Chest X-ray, PA view. Patient: 11 years old, sex F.
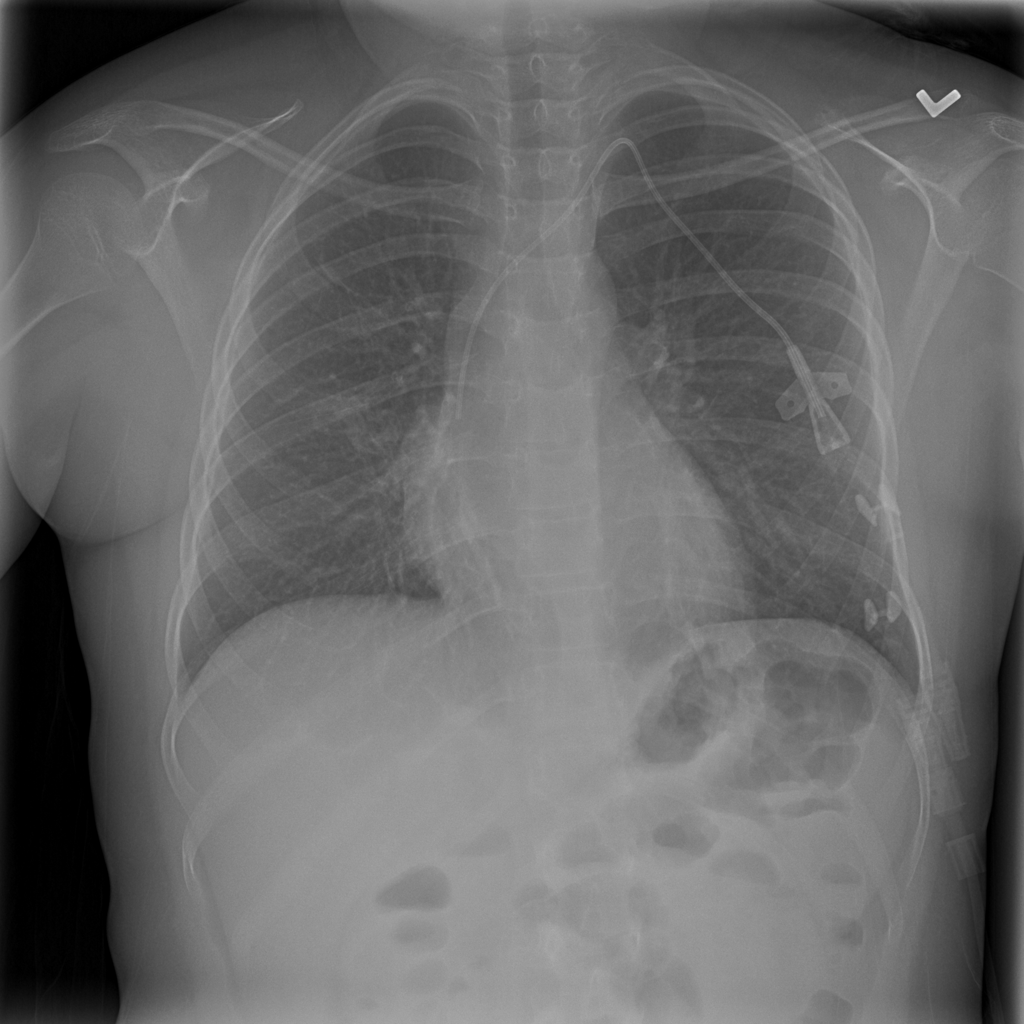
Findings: No Finding